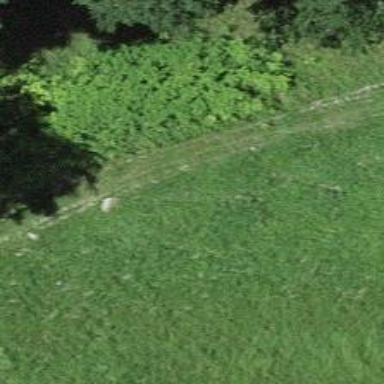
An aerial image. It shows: Grassy path.